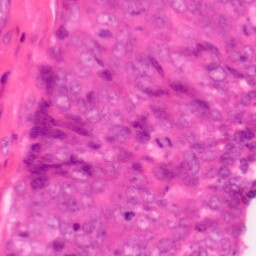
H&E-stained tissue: Colon